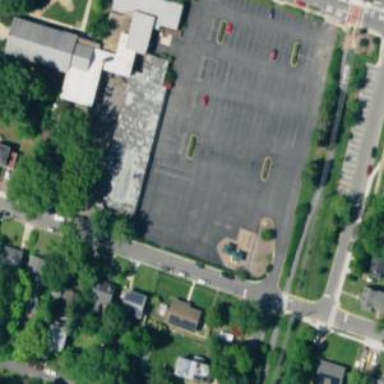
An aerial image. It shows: School building.